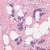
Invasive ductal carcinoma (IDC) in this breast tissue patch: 1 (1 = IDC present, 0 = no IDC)